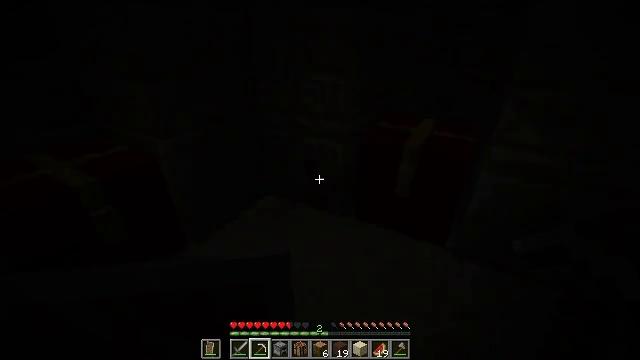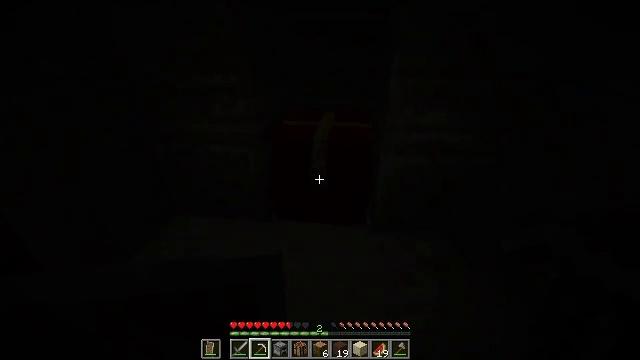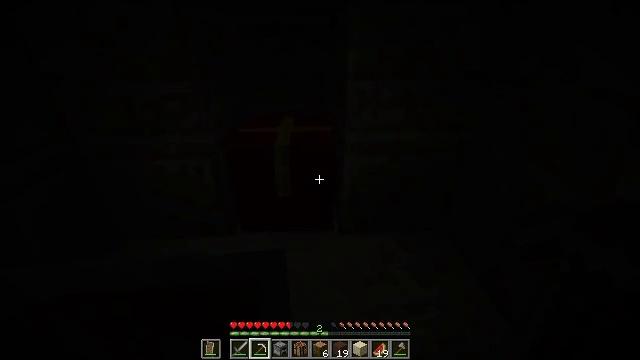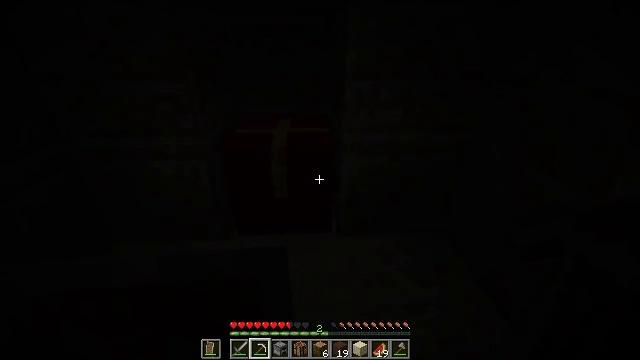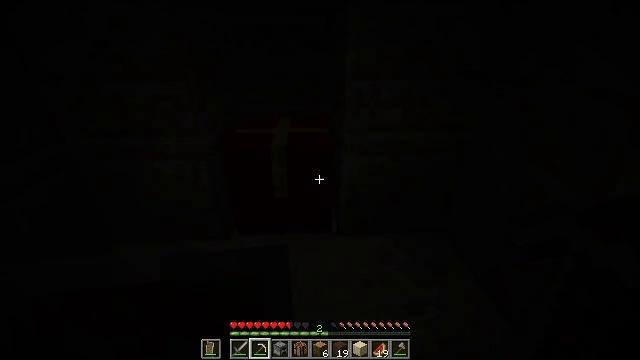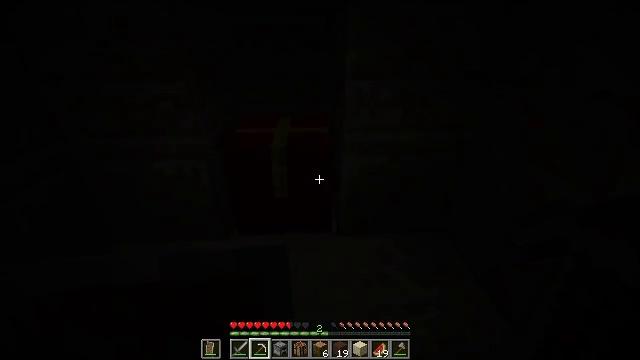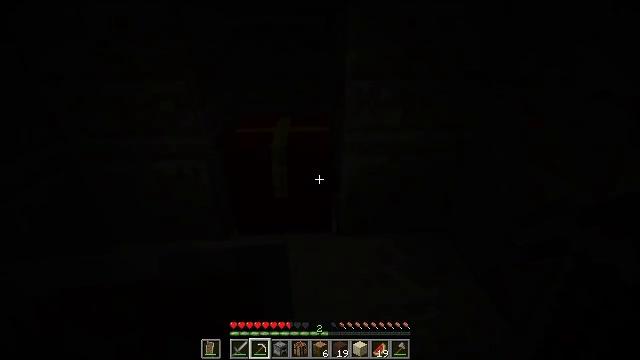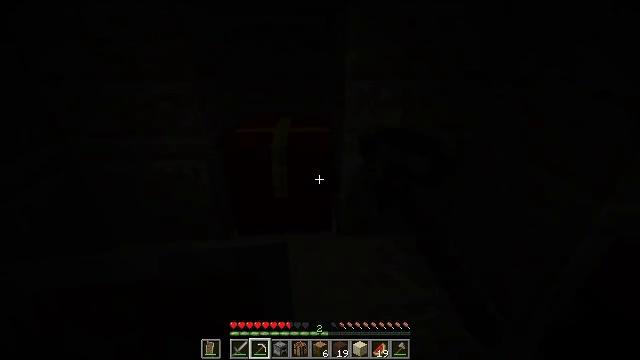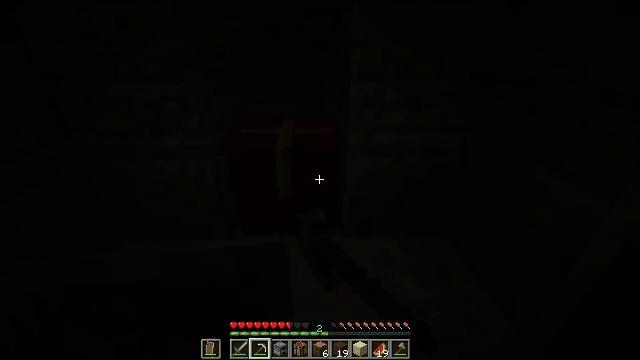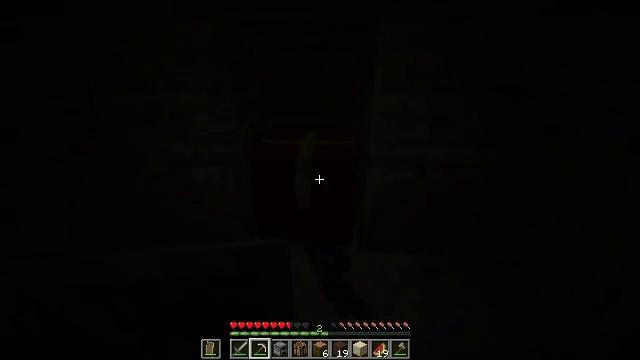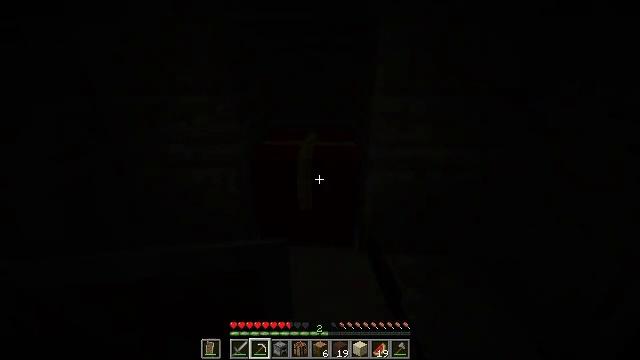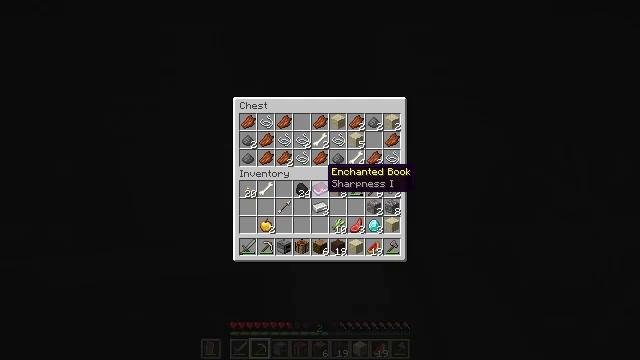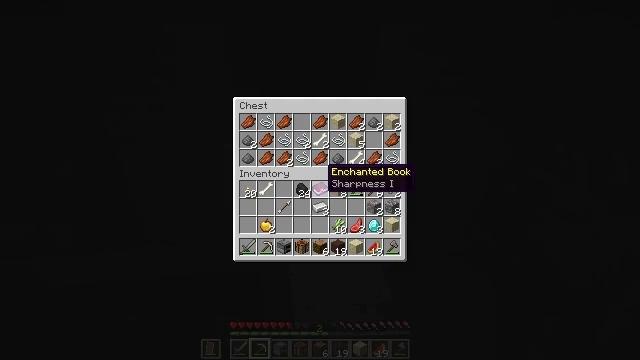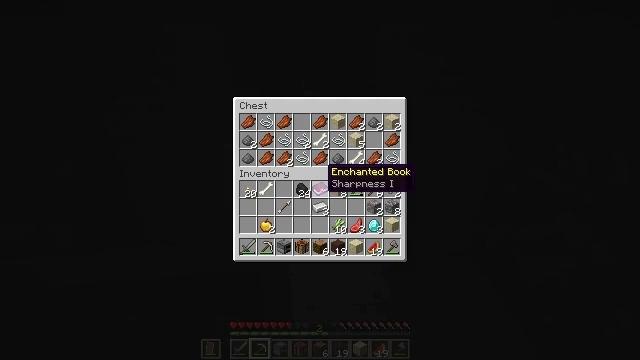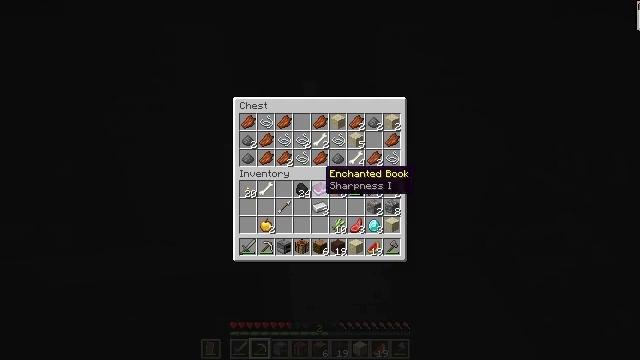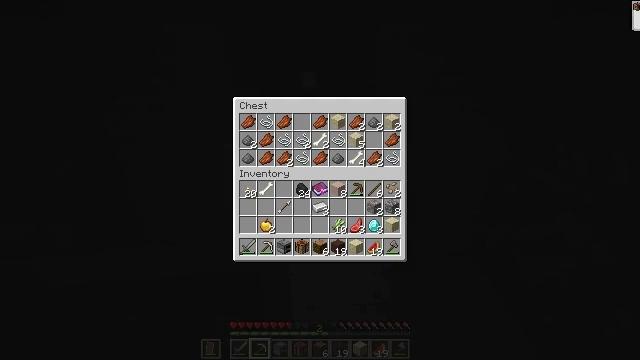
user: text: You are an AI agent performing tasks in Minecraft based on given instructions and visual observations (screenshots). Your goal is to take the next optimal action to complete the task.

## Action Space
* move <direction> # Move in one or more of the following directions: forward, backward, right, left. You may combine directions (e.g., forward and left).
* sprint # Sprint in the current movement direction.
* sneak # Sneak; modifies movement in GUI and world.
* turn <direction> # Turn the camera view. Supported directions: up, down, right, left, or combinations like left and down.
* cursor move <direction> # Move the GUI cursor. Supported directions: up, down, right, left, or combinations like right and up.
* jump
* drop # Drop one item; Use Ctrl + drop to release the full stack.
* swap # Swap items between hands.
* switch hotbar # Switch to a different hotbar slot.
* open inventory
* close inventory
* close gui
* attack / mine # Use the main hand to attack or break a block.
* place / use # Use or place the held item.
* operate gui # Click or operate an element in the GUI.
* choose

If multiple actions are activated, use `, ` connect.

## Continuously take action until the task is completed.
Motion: motion action
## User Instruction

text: Gather cut sandstone from the structure.
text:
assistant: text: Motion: turn right
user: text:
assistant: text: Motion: turn right
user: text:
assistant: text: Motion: turn right
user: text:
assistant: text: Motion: no_op
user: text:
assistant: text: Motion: no_op
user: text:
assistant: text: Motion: use / place
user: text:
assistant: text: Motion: use / place
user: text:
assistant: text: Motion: turn left, use / place
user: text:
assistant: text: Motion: turn left and up
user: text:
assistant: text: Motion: no_op
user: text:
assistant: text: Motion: no_op
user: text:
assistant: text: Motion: no_op
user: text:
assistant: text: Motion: no_op
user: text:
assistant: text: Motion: no_op
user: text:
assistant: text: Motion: no_op
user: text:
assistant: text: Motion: no_op
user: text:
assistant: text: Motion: no_op
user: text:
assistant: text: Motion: no_op
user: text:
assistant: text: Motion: cursor move up
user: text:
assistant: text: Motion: cursor move right and up
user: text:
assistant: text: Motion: sneak
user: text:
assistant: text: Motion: sneak, cursor move right
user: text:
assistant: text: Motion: sneak, cursor move right
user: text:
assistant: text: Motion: sneak, cursor move right
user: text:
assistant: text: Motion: sneak
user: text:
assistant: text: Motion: sneak
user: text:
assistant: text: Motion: sneak
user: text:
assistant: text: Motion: sneak
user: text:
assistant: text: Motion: sneak, cursor move left
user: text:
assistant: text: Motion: sneak